Question: I am trying to figure out this problem but I am having no luck.
This is the plunker I wrote that works. Notice that the code works perfectly when I am accessing tags.json using a $http.get.
Angular Directive Code:
'''
app.directive('tag', function($http) {
return {
restrict: 'E',
templateUrl: 'tag.html',
link: function (scope, el) {
scope.tags = [
{ text: 'Tag1' },
{ text: 'Tag2' },
{ text: 'Tag3' }
];
var test = [{ "text": "Tag9" },{ "text": "Tag10" }];
scope.loadTags = function (query) {
return $http.get('tags.json');
}
}
}
});
'''
HTML inside of the 'tag.html':
'''
<tags-input ng-model="tags">
<auto-complete source="loadTags($query)"></auto-complete>
</tags-input>
<p>Model: {{tags}}</p>
'''
Working Pic:

---
Great but, I DON'T want to use '$http.get' because I already have an object that has the tags inside of it that I want to use for auto-complete. SO I tried this
Angular Directive Code:
'''
app.directive('tag', function($http) {
return {
restrict: 'E',
templateUrl: 'tag.html',
link: function (scope, el) {
scope.tags = [
{ text: 'Tag1' },
{ text: 'Tag2' },
{ text: 'Tag3' }
];
var test = [{ "text": "Tag9" },{ "text": "Tag10" }];
scope.loadTags = test;
}
}
});
'''
HTML inside of my 'tag.html':
'''
<tags-input ng-model="tags">
<auto-complete ng-model="loadTags"></auto-complete>
</tags-input>
<p>Model: {{tags}}</p>
'''
BUT this doesn't work at all. Instead I get
'''
TypeError: Cannot read property 'then' of undefined
at http://cdnjs.cloudflare.com/ajax/libs/ng-tags-input/2.0.0/ng-tags-input.min.js:1:5044
at http://code.angularjs.org/1.2.15/angular.js:13777:28
at completeOutstandingRequest (http://code.angularjs.org/1.2.15/angular.js:4236:10)
at http://code.angularjs.org/1.2.15/angular.js:4537:7 angular.js:9563
'''
Link to my Plunk:
<URL>
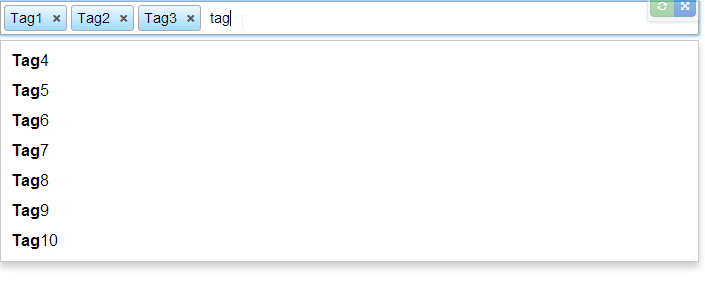
Answer: So the loadFunction needs to be changed so that it returns a promise:
'''
app.directive('tag', function($q) {
...
link: function(scope) {
$scope.loadTags = function() {
var deferred = $q.defer();
deferred.resolve([{ text: 'Tag9' },{ text: 'Tag10' }]);
return deferred.promise;
}
}
}
'''
In addition to that, you need to fix your markup so it uses the source option:
'''
<auto-complete source="loadTags()"></auto-complete>
'''
This fixed my problem